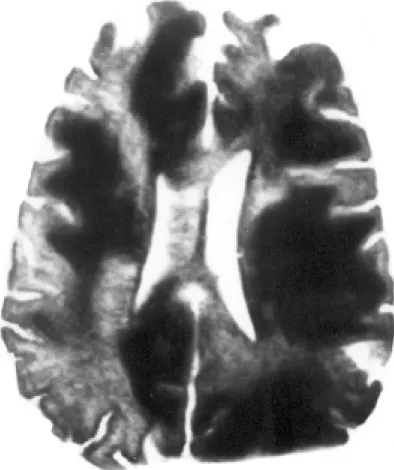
FLAIR axial image at the level of the body of the lateral ventricle. Confluent hyperintense lesions are seen in the subcortical white matter with involvement of 'u' fibres bilaterally in an asymmetrical distribution.
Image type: radiology (mri)